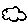
Label: cloud